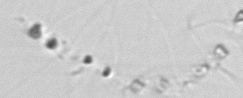
Label: Chaetoceros_socialis